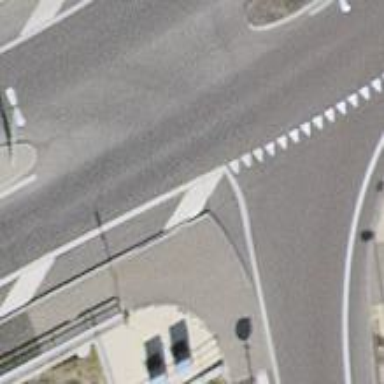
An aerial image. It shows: Asphalt sidewalk path.